Question: I just installed Visual SourceSave (VSS) and need some help. Please take a look at the screenshot. Is this VSS server or client? I assume this is server. So I need client which I will install on other PCs which will access this server? Or this is server/client both and I just need to install this on all machines?

And please guide me to some nice VSS tutorial.
Thanks
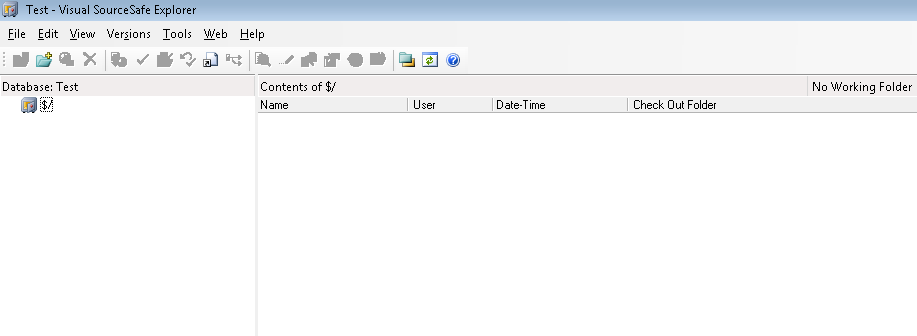
Answer: Client en server are the same tool.
<URL>
VSS is a bit dated, you might also want to checkout Subversion or if you've got some money to burn try TeamFoundationServer.